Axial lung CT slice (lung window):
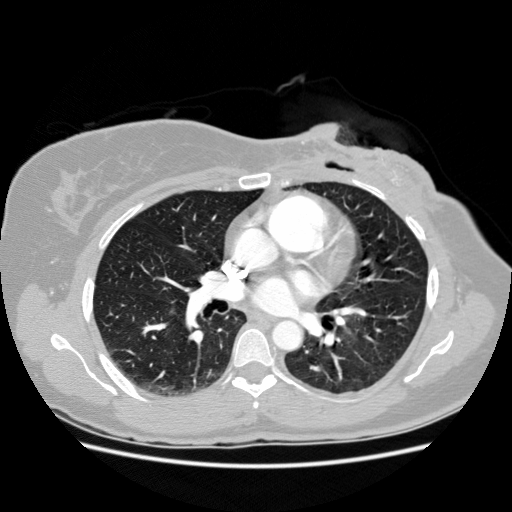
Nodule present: no